Question: i configure a automatic build for continu integration for an android project, the problem the build turn all time, without interruption, i want to do that only after a commit.
Wa can see on the picture the build witch never stops
any help will be appreciated.

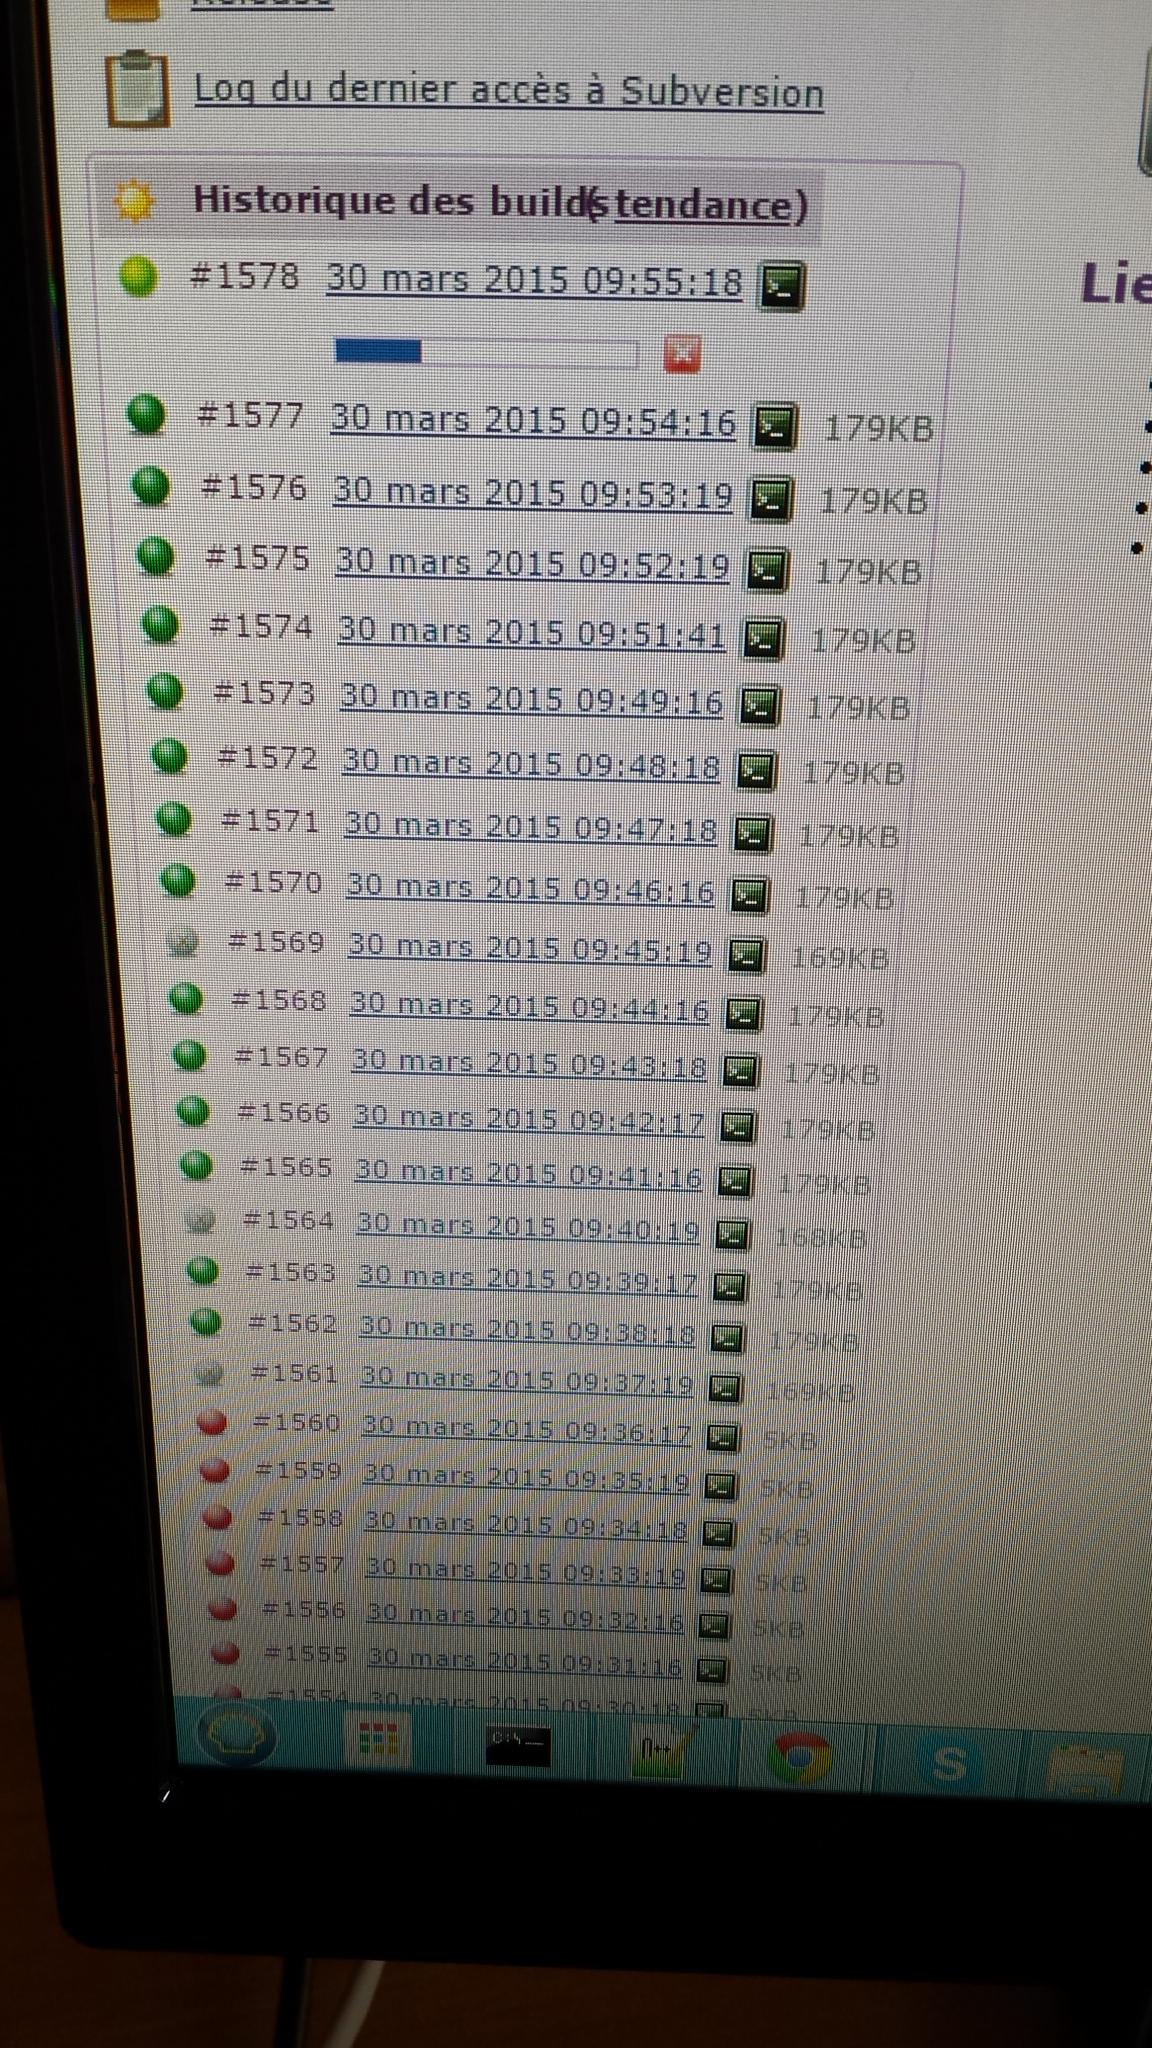
Answer: i resolve the problem by adding:
0 8,9,10,11,12,13,14,15,16,17,18 * * *
so the build can start at 8,9,10,11,12,13,14,15,16,18 every day